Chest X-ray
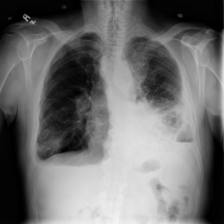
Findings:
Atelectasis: negative
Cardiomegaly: negative
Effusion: positive
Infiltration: positive
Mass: negative
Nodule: negative
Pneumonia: positive
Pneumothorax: negative
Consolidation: negative
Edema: negative
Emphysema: negative
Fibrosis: negative
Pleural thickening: negative
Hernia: negative